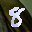
Label: 8